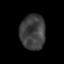
Tissue: lung
Cell type: Epithelial cells
Senescence score: 0.2381
Nuclear area (px): 866
Mean DAPI intensity: 62.315